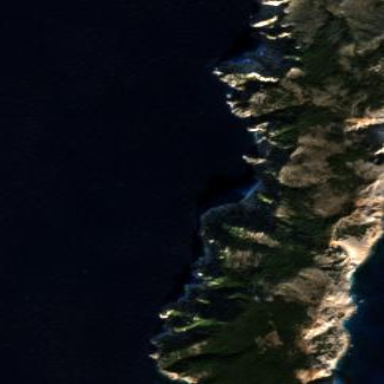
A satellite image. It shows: Breathtaking coastline.